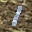
Label: 1